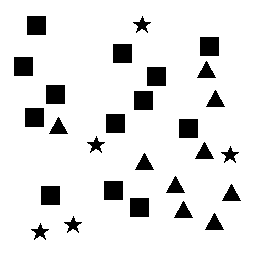
Squares: 13
Triangles: 9
Stars: 5
Total shapes: 27